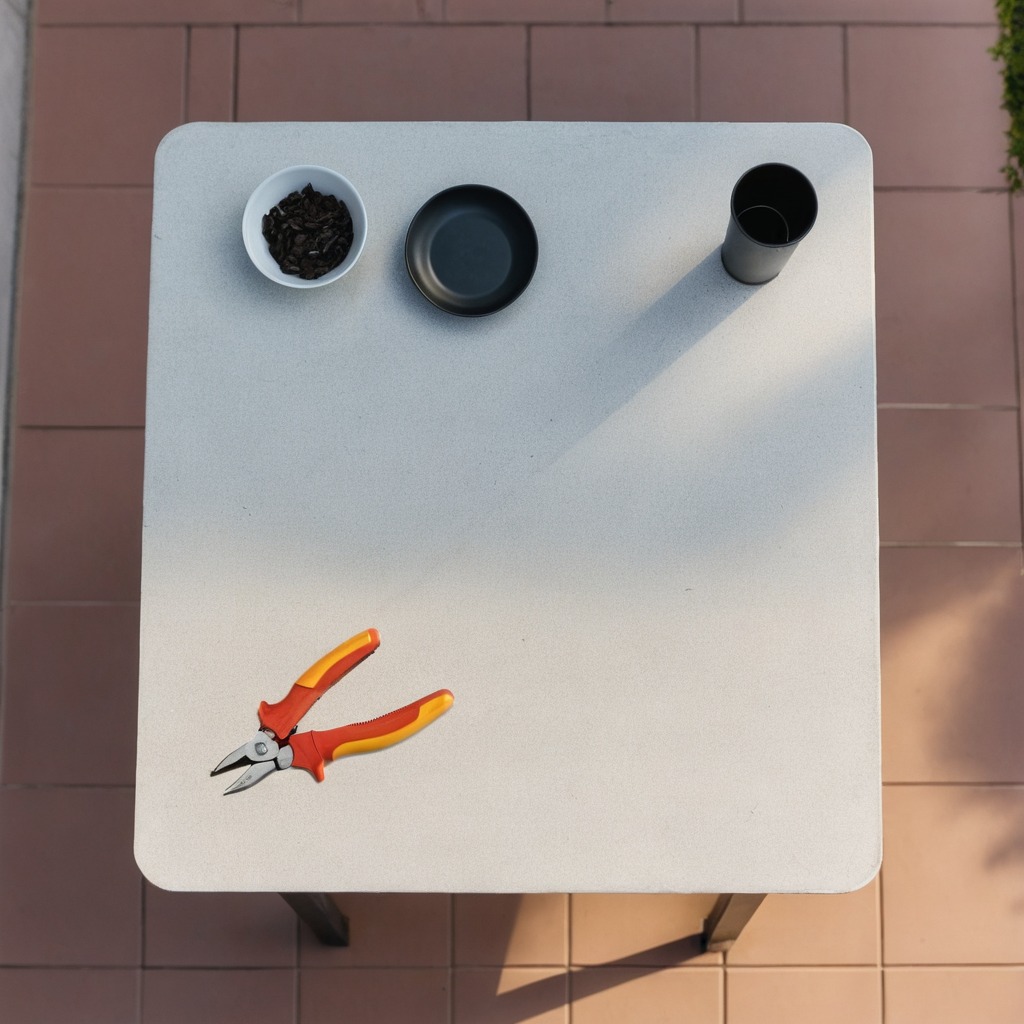
A plier is lying on the table.